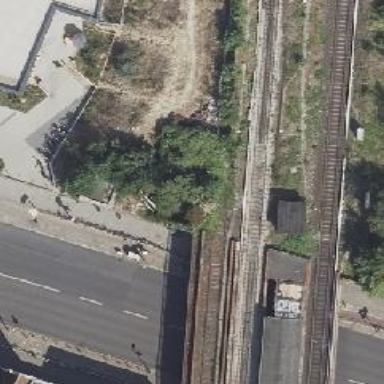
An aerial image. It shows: Entrance to the light rail station.